Field crop: maize
Growth stage: 2
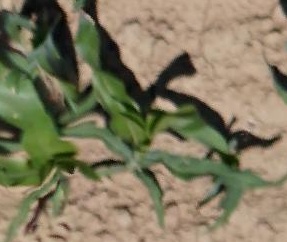
Species: maize